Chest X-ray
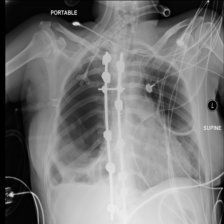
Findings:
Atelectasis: negative
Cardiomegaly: negative
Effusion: negative
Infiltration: negative
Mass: negative
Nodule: negative
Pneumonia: negative
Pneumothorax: negative
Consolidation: negative
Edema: negative
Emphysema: negative
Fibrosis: negative
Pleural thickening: negative
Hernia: negative